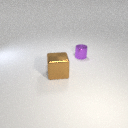
small purple metal cylinder to the right of large brown metal cube